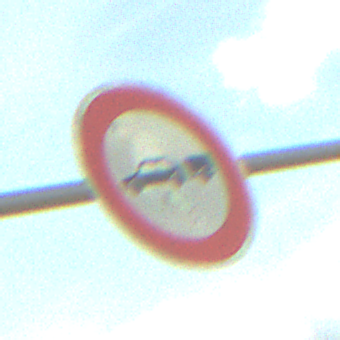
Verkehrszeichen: VerbotPersonenkraftwagenMitAnhaenger
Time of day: Midday
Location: Outdoor (RoadRail)
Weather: PartlyCloudy
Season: NotSpecified
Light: Natural